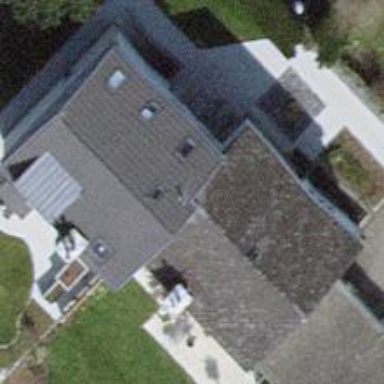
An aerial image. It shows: Building with tile roof.